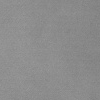
Atmospheric dust classification: dusty